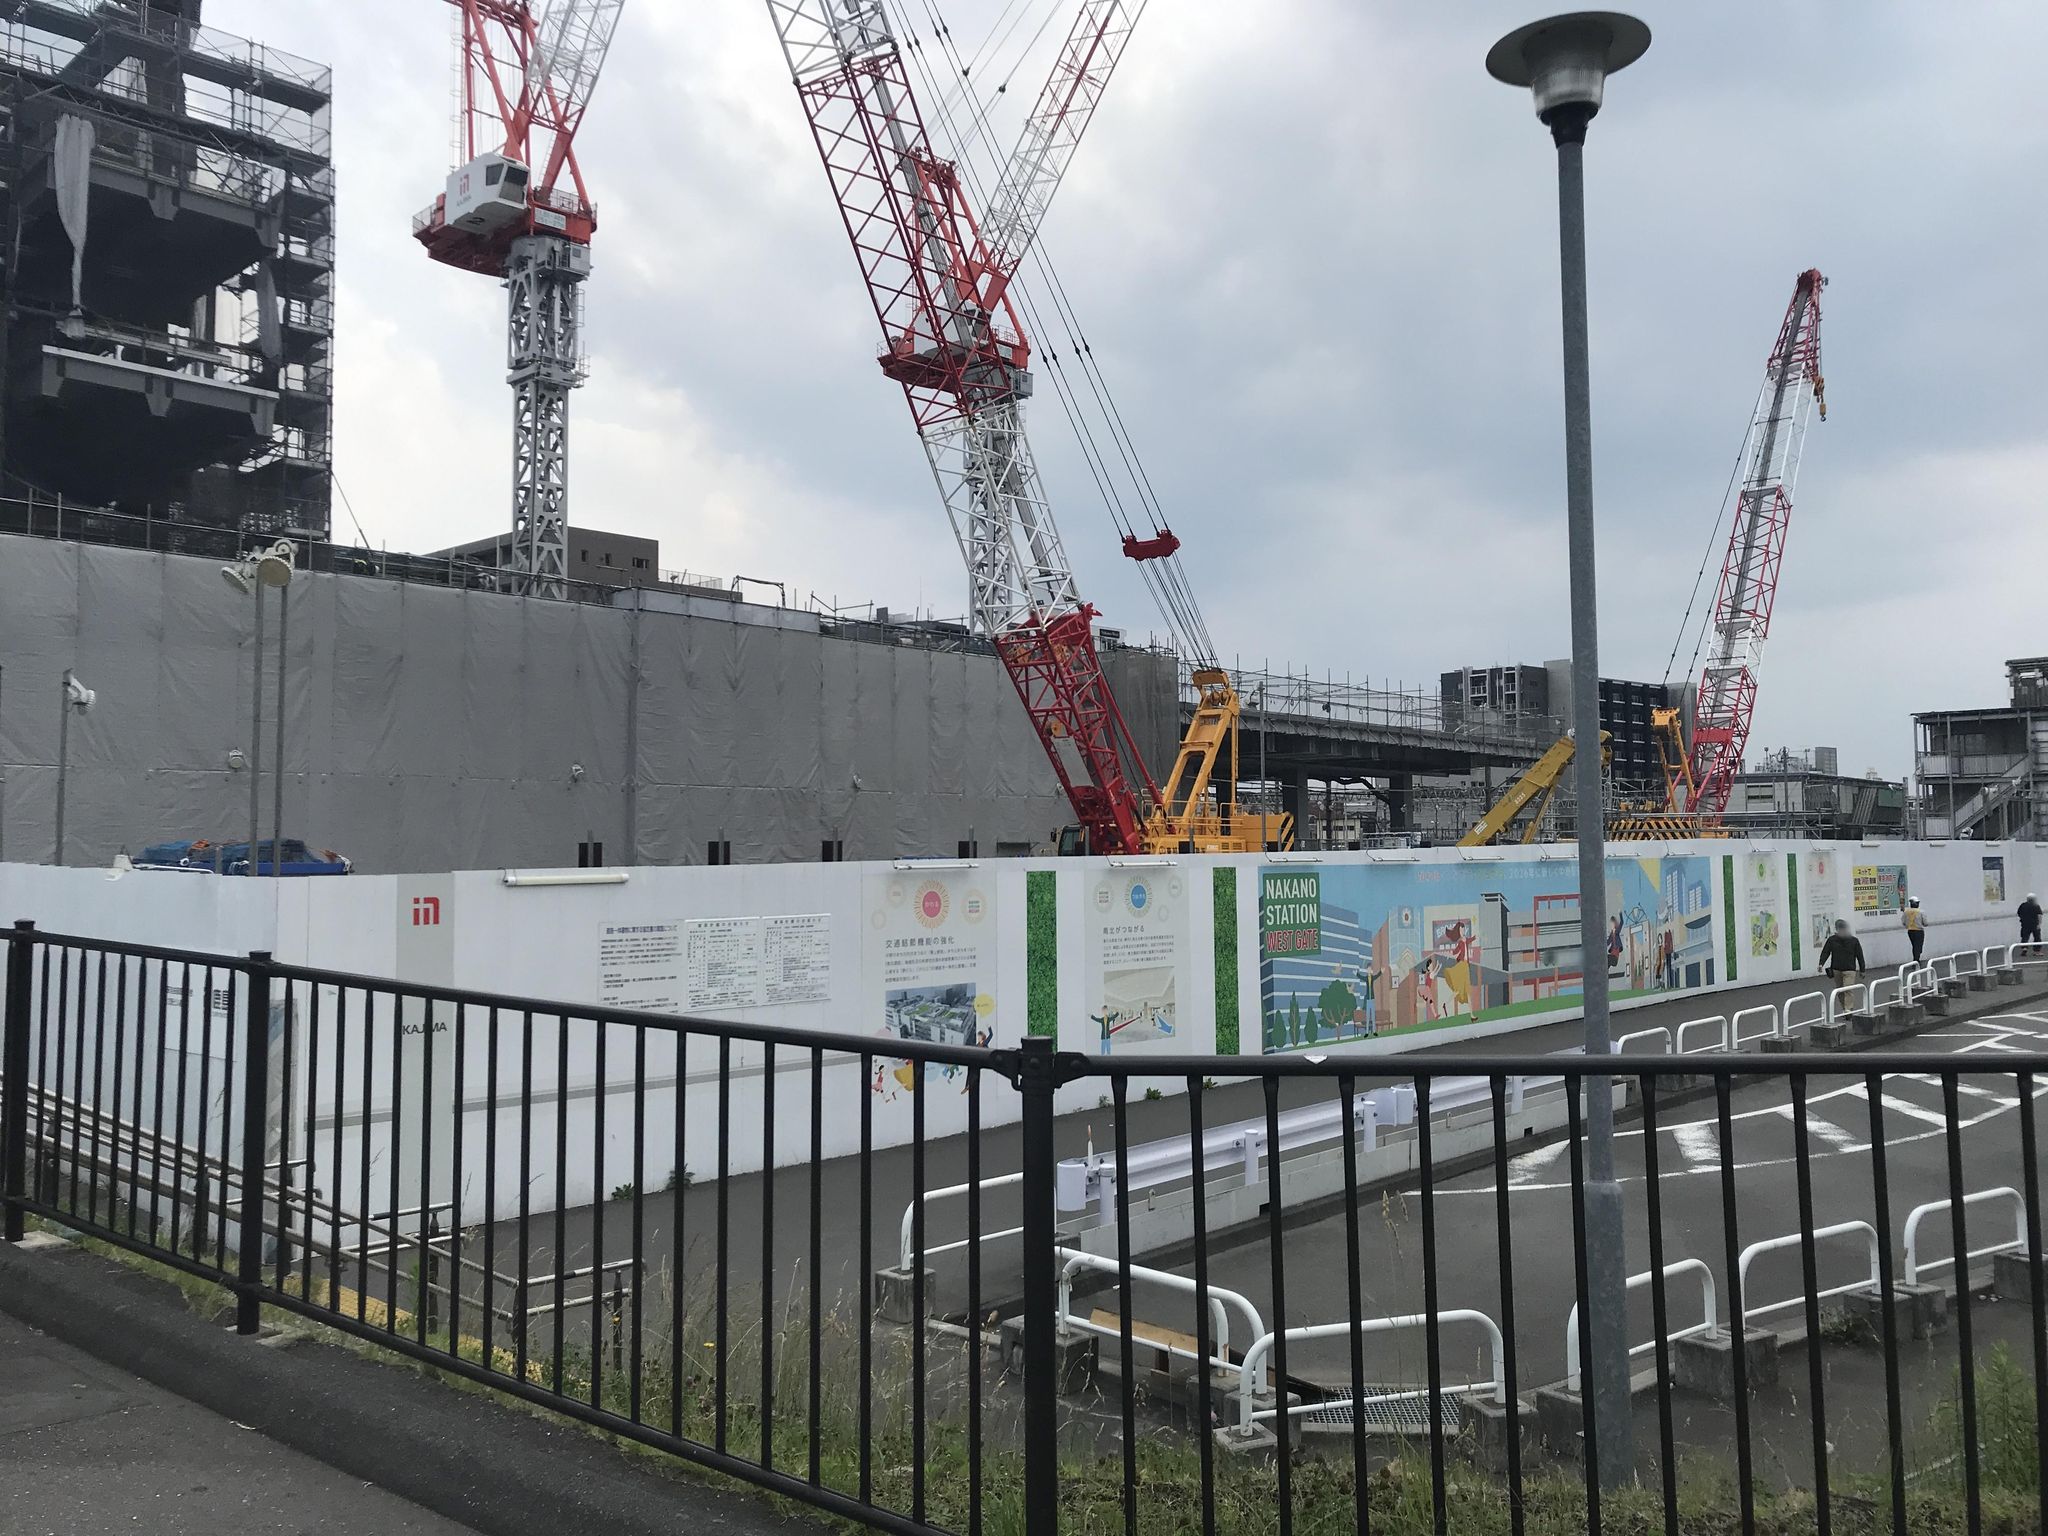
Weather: snowy
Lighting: day
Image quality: good
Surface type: walking surface
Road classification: steps, footway
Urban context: urban centre
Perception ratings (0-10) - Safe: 2.83, Lively: 1.93, Beautiful: 1.59, Boring: 3.97, Depressing: 8.46, Wealthy: 7.92